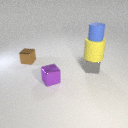
small blue rubber cylinder above large yellow rubber cylinder